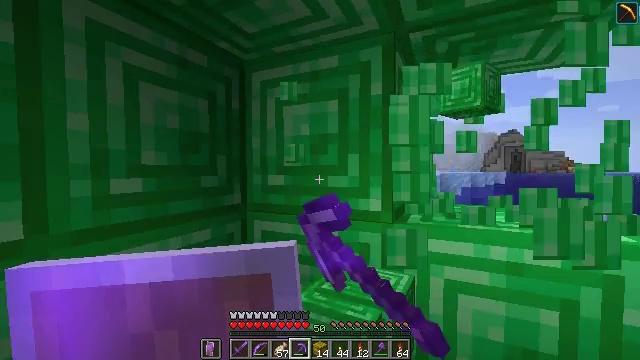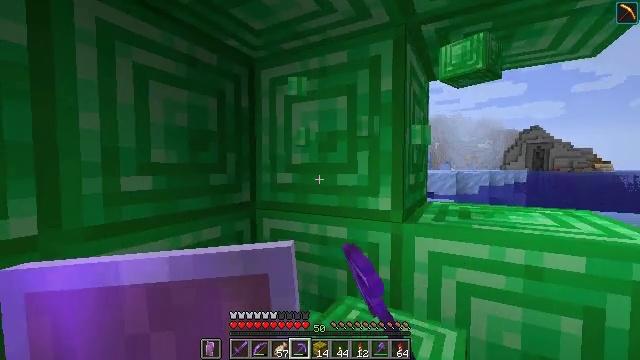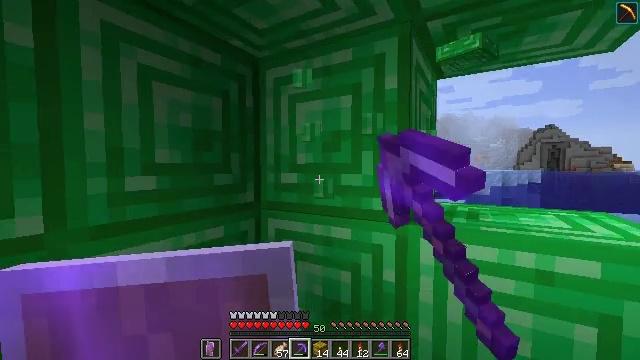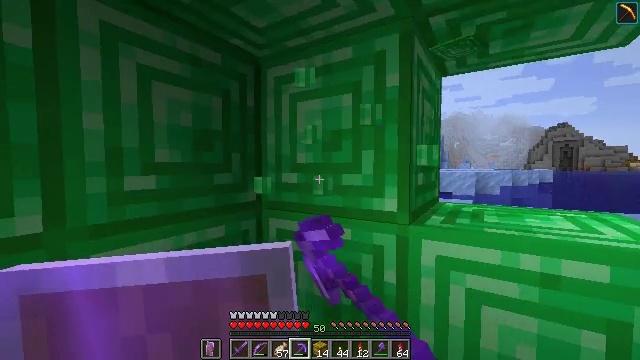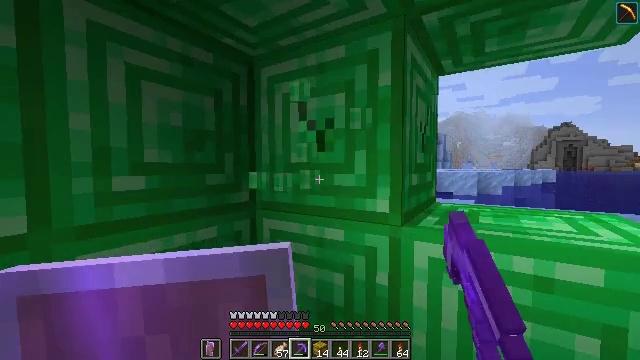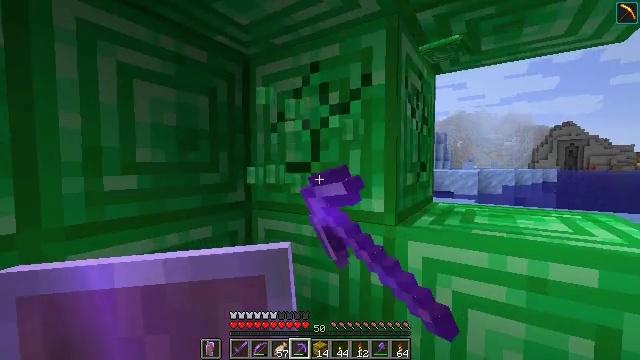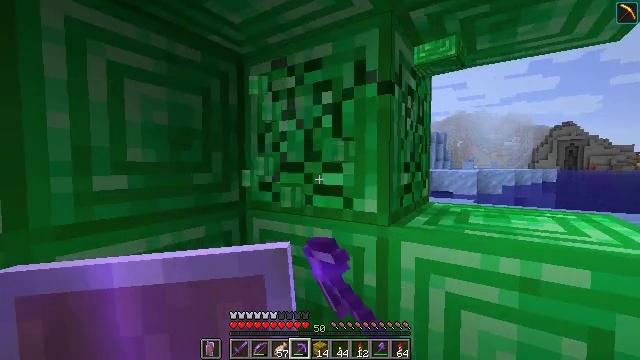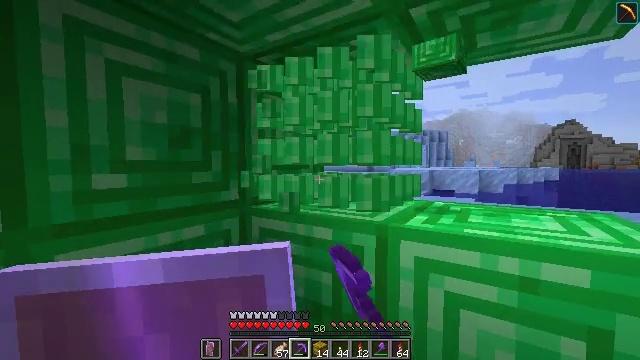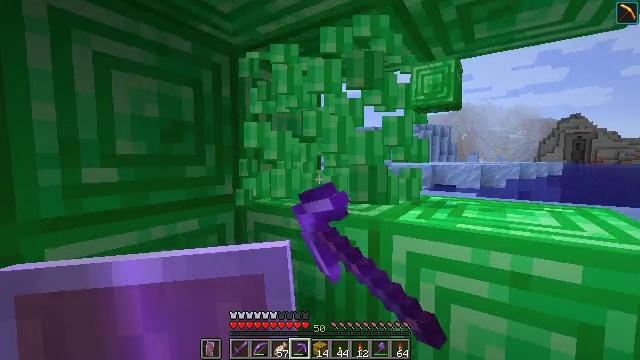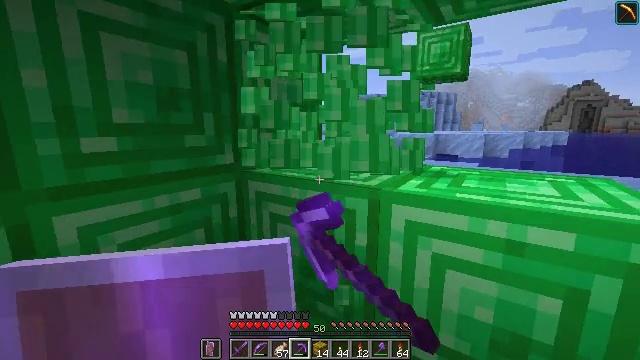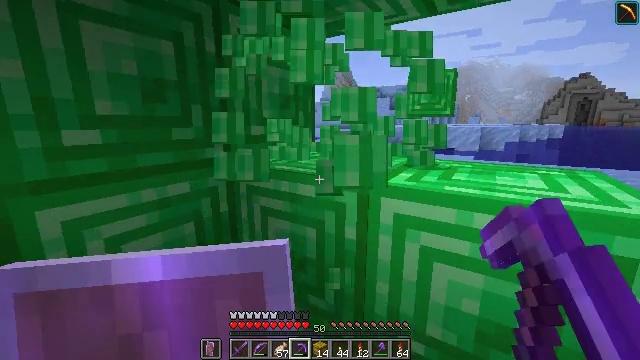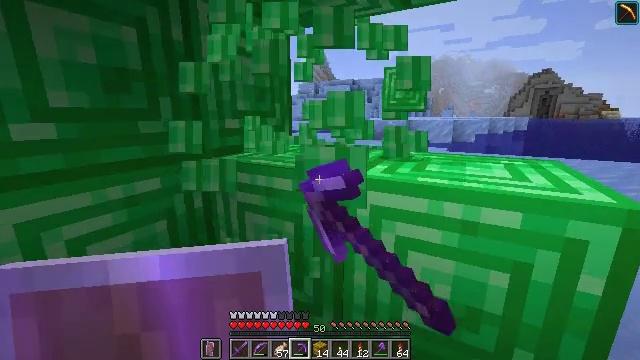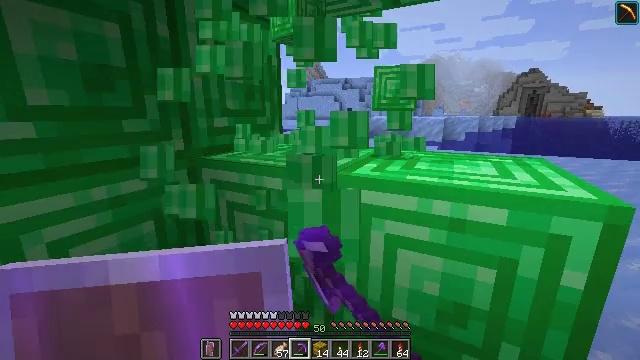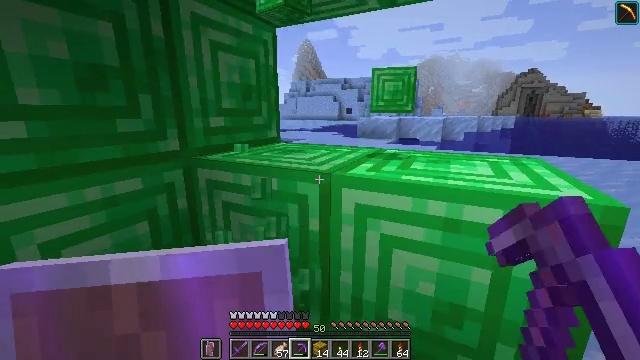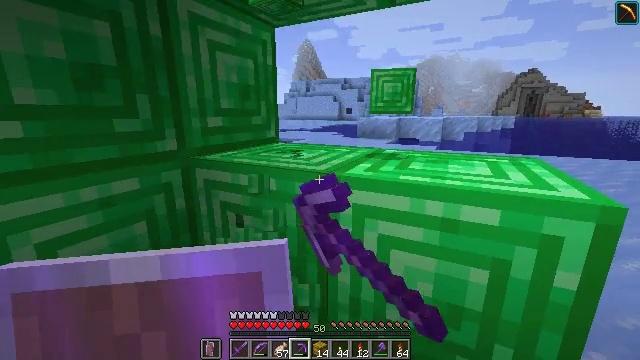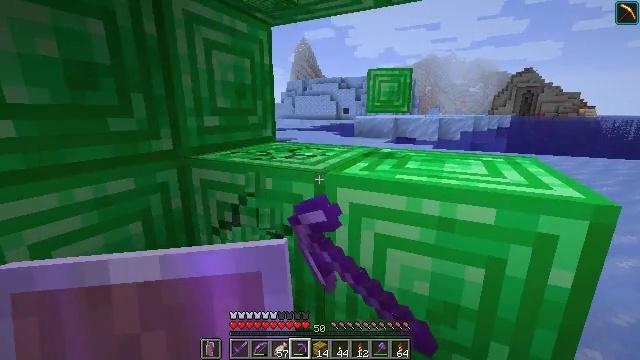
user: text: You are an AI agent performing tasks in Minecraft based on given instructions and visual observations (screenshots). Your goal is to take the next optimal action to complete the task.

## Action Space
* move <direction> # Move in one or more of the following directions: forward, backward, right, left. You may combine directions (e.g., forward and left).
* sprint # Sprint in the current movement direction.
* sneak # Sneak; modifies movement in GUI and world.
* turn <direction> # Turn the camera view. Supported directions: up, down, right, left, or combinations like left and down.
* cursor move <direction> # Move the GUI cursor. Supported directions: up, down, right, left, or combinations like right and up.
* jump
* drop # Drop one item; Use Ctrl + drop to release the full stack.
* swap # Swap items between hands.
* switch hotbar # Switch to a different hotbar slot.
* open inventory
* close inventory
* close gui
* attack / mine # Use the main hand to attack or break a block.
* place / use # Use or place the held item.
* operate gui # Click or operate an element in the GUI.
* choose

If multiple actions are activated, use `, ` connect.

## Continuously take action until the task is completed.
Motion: motion action
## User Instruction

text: Harvest the emerald block.
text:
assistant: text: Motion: move right, sneak, turn left, attack / mine
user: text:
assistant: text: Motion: move right, sneak, turn left, attack / mine
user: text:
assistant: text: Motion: move right, sneak, turn left, attack / mine
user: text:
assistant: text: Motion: move right, sneak, attack / mine
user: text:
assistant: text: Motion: sneak, attack / mine
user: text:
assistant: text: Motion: sneak, attack / mine
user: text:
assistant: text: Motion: sneak, attack / mine
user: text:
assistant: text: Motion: sneak, turn down, attack / mine
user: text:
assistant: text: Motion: sneak, turn down, attack / mine
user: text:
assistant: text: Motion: sneak, turn down, attack / mine
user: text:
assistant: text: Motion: sneak, turn right and down, attack / mine
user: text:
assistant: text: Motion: sneak, turn right, attack / mine
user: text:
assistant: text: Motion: sneak, attack / mine
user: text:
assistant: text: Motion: sneak, attack / mine
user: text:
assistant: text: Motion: sneak, attack / mine
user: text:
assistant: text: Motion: sneak, attack / mine
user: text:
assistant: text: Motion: move forward, sneak, turn right and down, attack / mine
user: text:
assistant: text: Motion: move forward, sneak, turn right and down, attack / mine
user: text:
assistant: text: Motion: move forward, sneak, turn right, attack / mine
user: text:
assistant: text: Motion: move forward, sneak, attack / mine
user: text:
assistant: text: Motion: move forward, sneak, attack / mine
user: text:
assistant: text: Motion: move forward, sneak, turn left, attack / mine
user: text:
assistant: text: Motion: move forward, sneak, turn left and up, attack / mine
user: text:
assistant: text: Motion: move forward, sneak, turn left, attack / mine
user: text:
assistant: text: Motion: move forward, sneak, attack / mine
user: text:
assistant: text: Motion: move forward, sneak, attack / mine
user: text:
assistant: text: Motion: move forward, sneak, turn left, attack / mine
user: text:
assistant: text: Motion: move forward, sneak, turn left, attack / mine
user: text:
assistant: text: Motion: move forward, sneak, turn left, attack / mine
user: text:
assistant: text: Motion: move forward, sneak, turn left, attack / mine